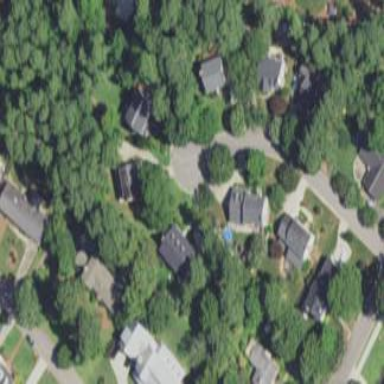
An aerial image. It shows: Residential area within neighborhood.